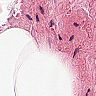
Metastatic tissue present: no